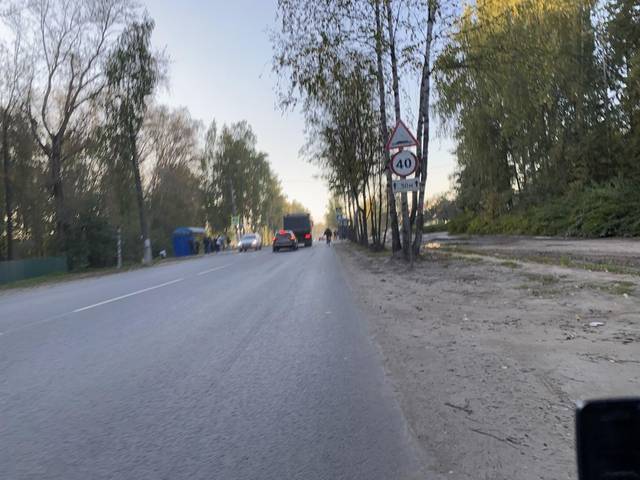
Region: Russia
Coordinates: 56.618, 47.861